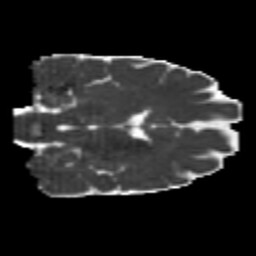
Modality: MD
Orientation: coronal
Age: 24
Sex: male
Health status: healthy
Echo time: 0.074 s